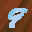
Label: 9